Question: There are a total of 4 dataframes (df1 / df2 / df3 / df4),
Each dataframe has a different template, but they all have the same columns.
I want to merges the row of each dataframe based on the same column, but what function should I use? A 'merge' or 'join' function doesn't seem to work, and deleting the rest of the columns after grouping them into a list seems to be too messy.
I want to make attached image

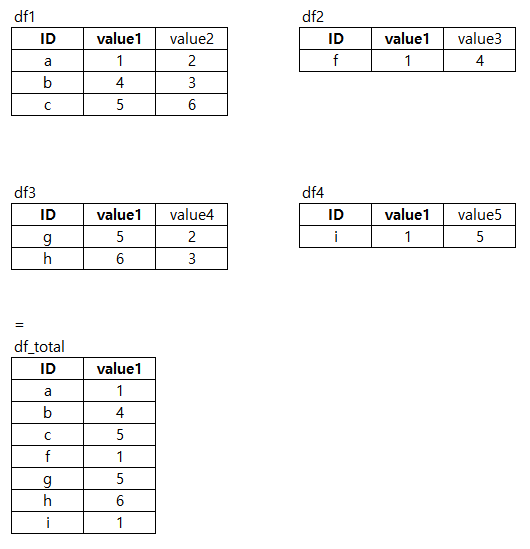
Answer: This is an option, you can merge the dataframes and then drop the useless columns from the total dataframe.
'''
df_total = pd.concat([df1, df2, df3, df4], axis=0)
df_total.drop(['Value2', 'Value3'], axis=1)
'''